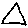
Label: triangle